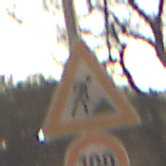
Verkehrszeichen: Arbeitsstelle
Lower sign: Geschwindigkeit100
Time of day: Night
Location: Outdoor (Nature)
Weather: Clear
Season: NotSpecified
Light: Natural